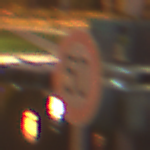
Verkehrszeichen: Geschwindigkeit50
Umgebung: Outdoor, Urban
Tageszeit: Night
Wetter: PartlyCloudy
Licht: Artificial
Jahreszeit: NotSpecified
Kontrast: HighContrast